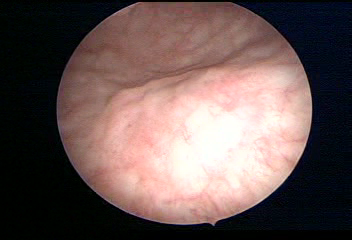
Modality: WLC
Class: Normal mucosa
Bladder cancer association: No